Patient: sex F, age 65
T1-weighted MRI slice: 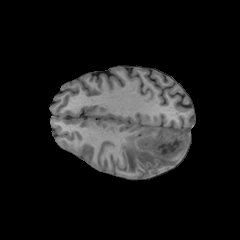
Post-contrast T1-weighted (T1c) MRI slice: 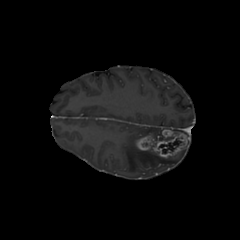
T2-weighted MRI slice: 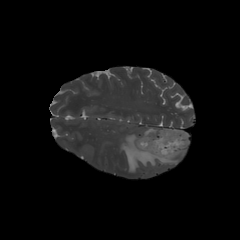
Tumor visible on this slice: yes
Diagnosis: Glioblastoma, IDH-wildtype
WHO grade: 4